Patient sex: M
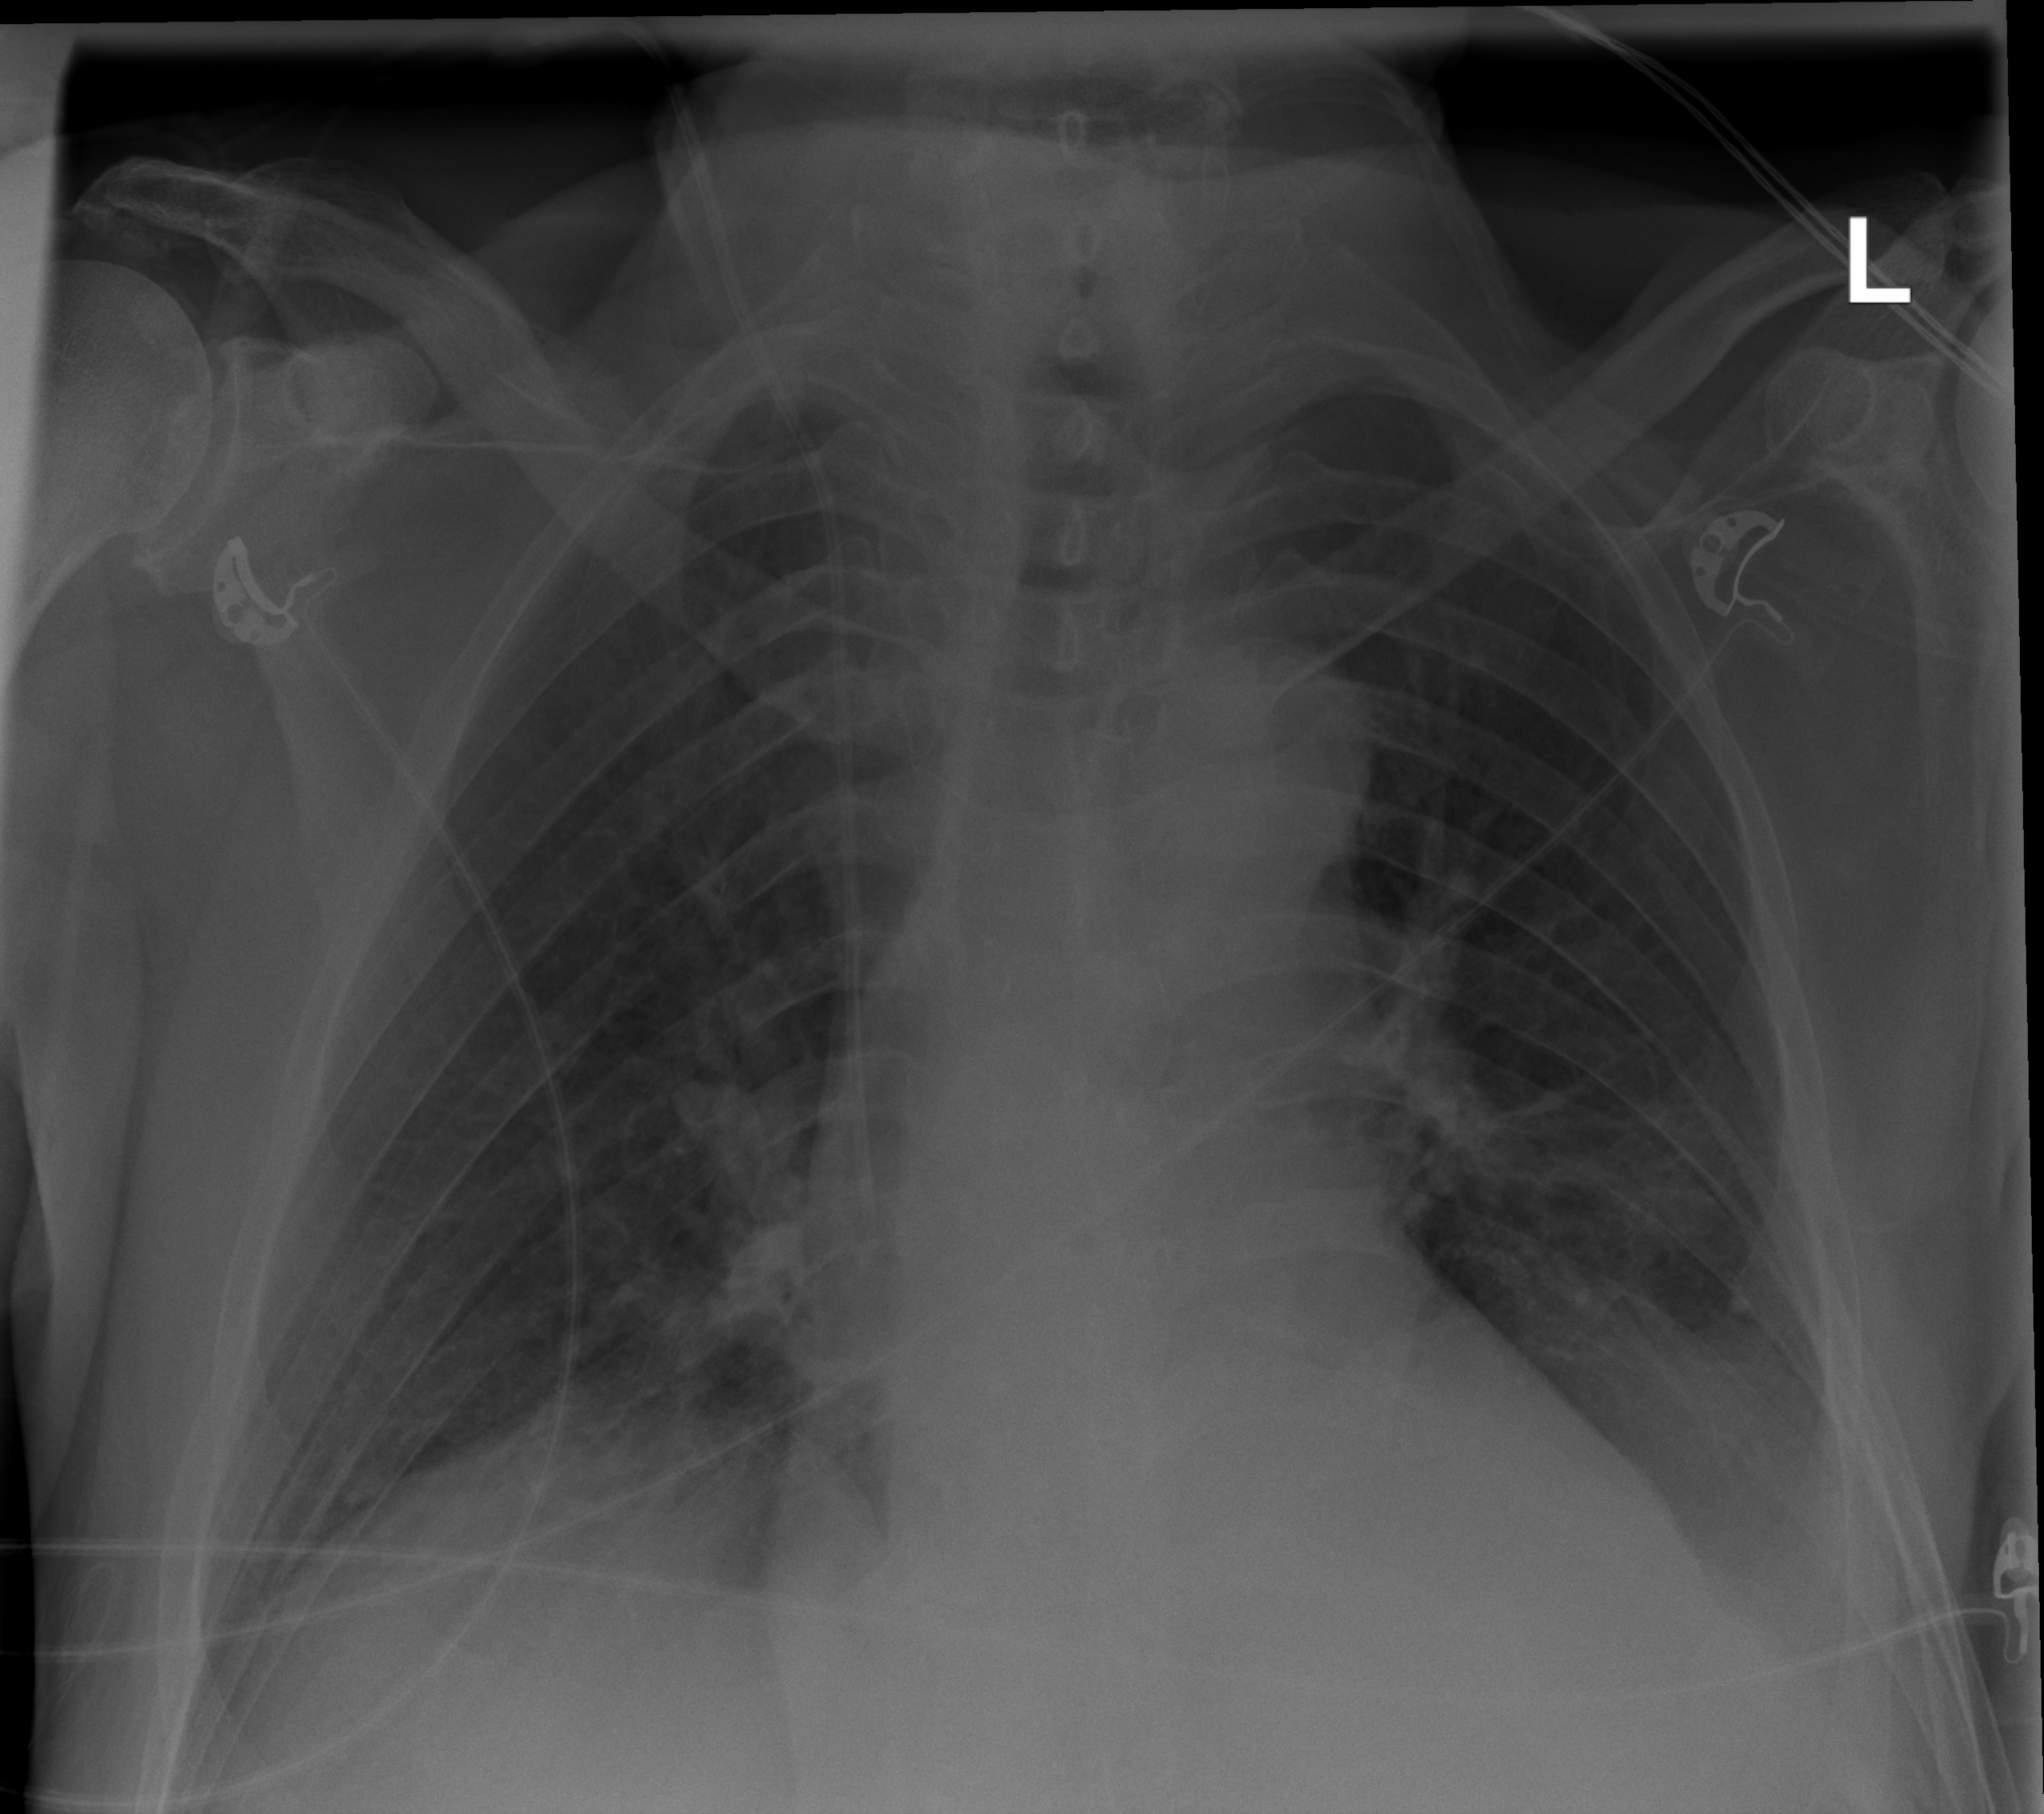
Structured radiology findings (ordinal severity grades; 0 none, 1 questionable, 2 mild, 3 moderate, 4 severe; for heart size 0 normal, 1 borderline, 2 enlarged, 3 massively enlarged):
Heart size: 0
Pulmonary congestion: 0
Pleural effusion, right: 0
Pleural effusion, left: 2
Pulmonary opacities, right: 0
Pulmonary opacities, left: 0
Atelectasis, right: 2
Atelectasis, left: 2